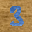
Label: 3